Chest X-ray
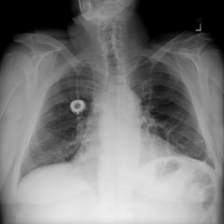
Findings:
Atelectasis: negative
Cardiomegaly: negative
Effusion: negative
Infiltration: negative
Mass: negative
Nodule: negative
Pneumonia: negative
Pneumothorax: negative
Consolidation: negative
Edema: negative
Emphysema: negative
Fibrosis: negative
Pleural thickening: negative
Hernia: negative